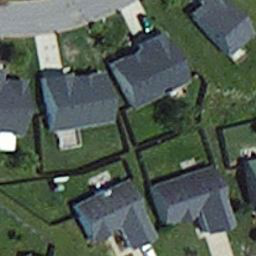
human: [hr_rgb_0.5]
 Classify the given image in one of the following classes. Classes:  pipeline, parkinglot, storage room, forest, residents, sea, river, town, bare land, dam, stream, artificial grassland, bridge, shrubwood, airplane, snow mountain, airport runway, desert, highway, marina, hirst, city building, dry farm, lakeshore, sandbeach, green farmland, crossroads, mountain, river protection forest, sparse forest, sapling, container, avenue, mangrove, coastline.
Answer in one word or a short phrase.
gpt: residents